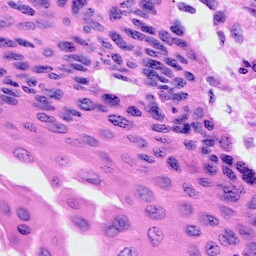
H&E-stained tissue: Cervix